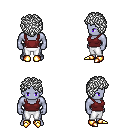
a pixel art fantasy rpg character, male body template, dark elf, purple skin, maroon pirate shirt, white pants, white curly afro hairstyle, gold boots, four views (front, back, left, right), 2x2 character sprite sheet, small pixel art, hard edges, no anti-aliasing